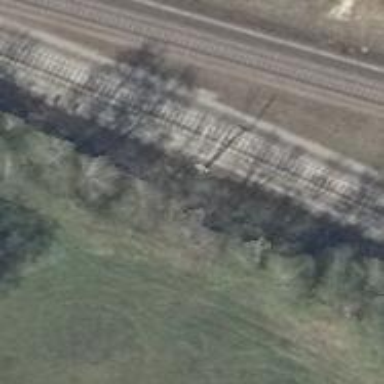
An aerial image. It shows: Railway milestone with catenary mast.